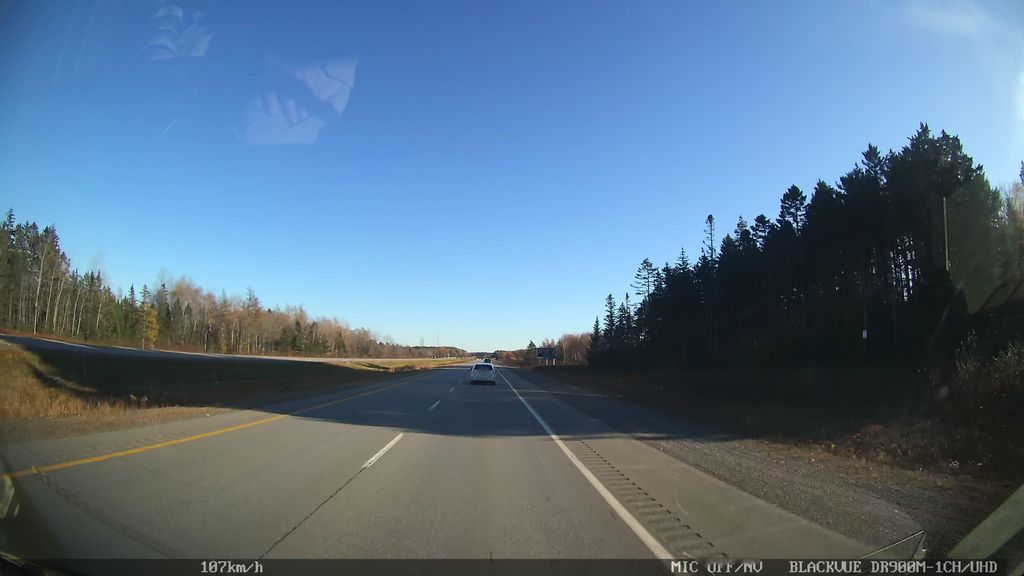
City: halifax